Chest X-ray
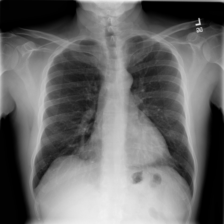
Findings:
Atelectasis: negative
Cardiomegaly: negative
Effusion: negative
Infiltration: negative
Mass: negative
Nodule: negative
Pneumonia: negative
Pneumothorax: negative
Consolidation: negative
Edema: negative
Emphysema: negative
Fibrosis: negative
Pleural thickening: negative
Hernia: negative